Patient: sex M, age 70
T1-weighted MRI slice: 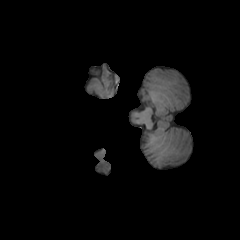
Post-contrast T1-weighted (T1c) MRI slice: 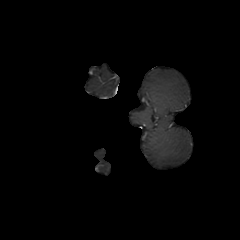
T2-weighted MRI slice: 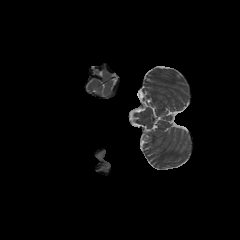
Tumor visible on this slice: yes
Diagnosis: Glioblastoma, IDH-wildtype
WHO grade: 4